Question: Could please somebody help me find out how to iterate these raw txt data to mysql. The format is
user id | item id | rating | timestamp
and i want to insert these data to my table in MySql (using PHPmyAdmin), let's say the table structure is : user_id (int), item_id(int), rating(int), timestamp(int) with its name "Rating".
So, i want to know how to insert these data to my table, i'm fine with php, or if there are easier way to do this.

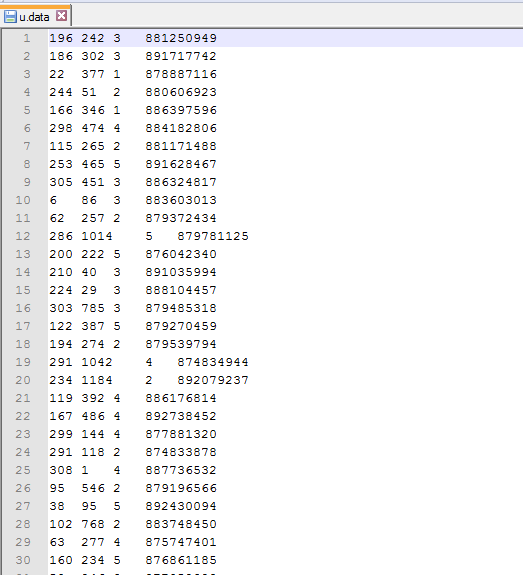
Answer: If you want to generate raw SQL queries, you can do so by using find and replace in your text editor (that looks like Notepad++). I'm guessing that your delimiters are tabs.
1. Find and replace all tab characters and replace them with a comma. We do not need to quote anything as all of your fields are integers.
2. Find and replace all newline characters and replace them with a SQL query.
Execute these commands in regular expression mode:
## Columns
Find: ' '
Replace: ','
## Rows
Find: '
' (if that doesn't find anything, look for '
')
Replace: ');
INSERT INTO Rating (user_id, item_id, rating, timestamp) VALUES ('
On the first row, insert the text 'INSERT INTO Rating (user_id, item_id, rating, timestamp) VALUES (' to make the row a valid SQL statement.
On the last row, remove any trailing portions of SQL query after the last semicolon.
Copy and paste this into your PHPMyAdmin and it should be all good.